Question: i'm using CursorAdapter for reading database in listview.
i have a checkbox in the each item of the list that when the checkbox was checked by user the favorite Column in my database change the yes and the item added to the favorite.
everything is ok and the favorite column changed but when i scroll up and down the list the checkbox going to unchecked.
and if you restarting the app the checkbox have been checked
what should i do for this problem:
sorry for my bad english:
'''
public class MyAdapter extends CursorAdapter {
Context b;
LayoutInflater inflater;
@SuppressWarnings("deprecation")
public MyAdapter(Context context, Cursor c) {
super(context, c);
inflater = LayoutInflater.from(context);
b= (Context) context;
}
@SuppressWarnings("unused")
@Override
public void bindView(View view, Context context, final Cursor cursor) {
// TODO Auto-generated method stub
TextView tv1 = (TextView)view.findViewById(R.id.txt_name);
TextView tv2 = (TextView)view.findViewById(R.id.txt_numer);
tv1.setText(cursor.getString(2));
tv2.setText(cursor.getString(3));
final int pos = cursor.getPosition();
final CheckBox repeatChkBx = (CheckBox)view.findViewById(R.id.favorite_check);
String me = cursor.getString(cursor.getColumnIndex("like"));
if (me.equals("yes")) {
repeatChkBx.setChecked(true);
} else {
repeatChkBx.setChecked(false);
}
repeatChkBx.setOnClickListener(new OnClickListener() {
@Override
public void onClick(View view) {
MyDatabase MyDatabase = new MyDatabase(b);
SQLiteDatabase mydb = MyDatabase.getWritableDatabase();
cursor.moveToPosition(pos);
if (repeatChkBx.isChecked()) {
mydb.execSQL("update list set like = 'yes' where id = " + cursor.getString(1));
}else{
mydb.execSQL("update list set like = 'no' where id = " + cursor.getString(1));
}
}
});
}
protected Context getActivity() {
// TODO Auto-generated method stub
return null;
}
@Override
public View newView(Context context, Cursor cursor, ViewGroup parent) {
return inflater.inflate(R.layout.item, parent, false);
}
}
'''

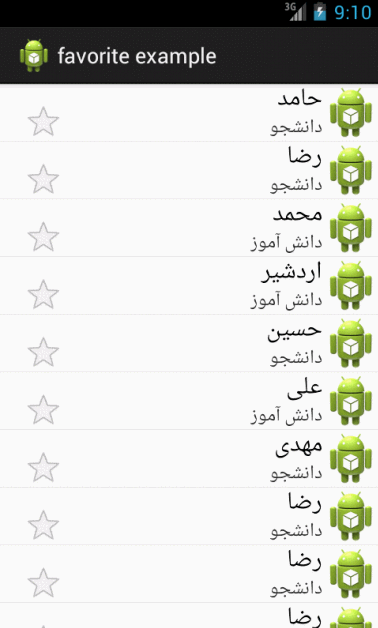
Answer: problem is when you update your database just database going to update not cursor that adapt your cursor adapter ,so you have to use
'''
changeCursor(newcursor);
'''
in your adapter after updating your database.
hope this help you.